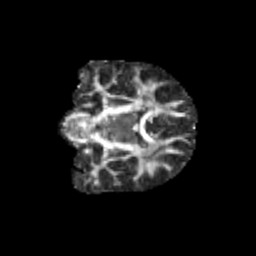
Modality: FA
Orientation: coronal
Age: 10
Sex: male
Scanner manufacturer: siemens
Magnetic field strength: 3 T
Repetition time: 3.8 s
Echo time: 0.07 s